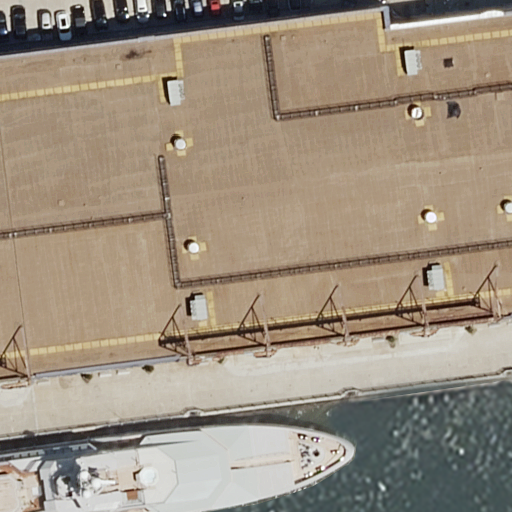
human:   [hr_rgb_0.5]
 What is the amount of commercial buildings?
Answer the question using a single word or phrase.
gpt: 0

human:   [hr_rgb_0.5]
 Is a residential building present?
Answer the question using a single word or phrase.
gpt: yes

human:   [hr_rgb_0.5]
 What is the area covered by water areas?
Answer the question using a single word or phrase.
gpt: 2166m2

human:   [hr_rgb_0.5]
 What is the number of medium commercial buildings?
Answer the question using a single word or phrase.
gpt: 0

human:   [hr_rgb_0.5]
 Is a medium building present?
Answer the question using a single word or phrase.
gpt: no

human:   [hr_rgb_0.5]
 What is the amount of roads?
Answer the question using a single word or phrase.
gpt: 2

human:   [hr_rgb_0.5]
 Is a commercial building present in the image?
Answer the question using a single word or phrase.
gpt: no

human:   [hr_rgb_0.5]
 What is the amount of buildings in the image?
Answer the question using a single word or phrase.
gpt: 1

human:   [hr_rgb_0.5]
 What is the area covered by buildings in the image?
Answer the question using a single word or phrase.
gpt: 6715m2

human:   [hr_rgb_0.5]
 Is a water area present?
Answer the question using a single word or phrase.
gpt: yes

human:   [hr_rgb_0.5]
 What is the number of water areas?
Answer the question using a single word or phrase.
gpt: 1

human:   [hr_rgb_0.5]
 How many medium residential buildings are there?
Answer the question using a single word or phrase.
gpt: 0

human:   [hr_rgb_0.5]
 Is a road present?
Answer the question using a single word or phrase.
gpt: yes

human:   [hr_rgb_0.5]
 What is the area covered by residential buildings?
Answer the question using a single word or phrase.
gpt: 6715m2

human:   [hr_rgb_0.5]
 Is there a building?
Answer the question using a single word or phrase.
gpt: yes

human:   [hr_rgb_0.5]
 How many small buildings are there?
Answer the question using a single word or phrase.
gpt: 0

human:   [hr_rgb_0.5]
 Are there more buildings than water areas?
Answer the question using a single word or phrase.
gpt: no

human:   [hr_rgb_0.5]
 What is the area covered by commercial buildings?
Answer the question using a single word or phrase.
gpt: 0m2

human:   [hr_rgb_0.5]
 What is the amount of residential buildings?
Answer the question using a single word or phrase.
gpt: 1

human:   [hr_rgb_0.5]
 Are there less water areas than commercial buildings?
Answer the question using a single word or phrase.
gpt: no

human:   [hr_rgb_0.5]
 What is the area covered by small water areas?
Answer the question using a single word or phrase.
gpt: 0m2

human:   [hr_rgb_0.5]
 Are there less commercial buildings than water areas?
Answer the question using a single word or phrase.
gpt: yes

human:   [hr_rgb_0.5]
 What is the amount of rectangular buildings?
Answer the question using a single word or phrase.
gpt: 1

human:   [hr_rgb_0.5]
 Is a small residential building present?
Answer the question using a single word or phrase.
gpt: no

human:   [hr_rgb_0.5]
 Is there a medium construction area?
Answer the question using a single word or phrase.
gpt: no

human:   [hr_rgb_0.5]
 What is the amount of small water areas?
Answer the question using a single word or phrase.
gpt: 0

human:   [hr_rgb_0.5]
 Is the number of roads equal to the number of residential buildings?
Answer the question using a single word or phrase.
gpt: no

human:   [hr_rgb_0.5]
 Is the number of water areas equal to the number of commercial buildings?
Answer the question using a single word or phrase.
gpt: no

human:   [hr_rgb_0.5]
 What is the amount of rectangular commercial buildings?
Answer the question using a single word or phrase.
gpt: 0

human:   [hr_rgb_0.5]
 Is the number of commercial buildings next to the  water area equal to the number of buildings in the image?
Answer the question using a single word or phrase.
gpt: no

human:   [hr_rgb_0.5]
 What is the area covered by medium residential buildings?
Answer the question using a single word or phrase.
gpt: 0m2

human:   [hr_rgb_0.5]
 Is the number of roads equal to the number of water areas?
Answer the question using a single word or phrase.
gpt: no

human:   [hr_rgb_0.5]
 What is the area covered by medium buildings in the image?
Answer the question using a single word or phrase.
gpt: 0m2

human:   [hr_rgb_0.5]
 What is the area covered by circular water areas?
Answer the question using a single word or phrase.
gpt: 0m2

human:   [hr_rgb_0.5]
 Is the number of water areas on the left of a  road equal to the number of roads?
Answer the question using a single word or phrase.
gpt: no

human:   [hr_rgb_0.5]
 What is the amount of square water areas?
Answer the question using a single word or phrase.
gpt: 0

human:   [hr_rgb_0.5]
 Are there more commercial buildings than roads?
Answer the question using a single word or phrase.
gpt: no

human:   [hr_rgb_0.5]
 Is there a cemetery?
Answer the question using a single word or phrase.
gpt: no

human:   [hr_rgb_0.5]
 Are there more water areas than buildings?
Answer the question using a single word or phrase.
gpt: no

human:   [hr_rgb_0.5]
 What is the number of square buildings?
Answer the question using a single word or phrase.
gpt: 0

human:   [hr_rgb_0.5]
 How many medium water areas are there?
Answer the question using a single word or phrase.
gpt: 0

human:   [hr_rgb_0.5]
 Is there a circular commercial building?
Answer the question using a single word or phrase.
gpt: no

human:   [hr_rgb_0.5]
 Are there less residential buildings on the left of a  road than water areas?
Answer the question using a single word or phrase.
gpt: no

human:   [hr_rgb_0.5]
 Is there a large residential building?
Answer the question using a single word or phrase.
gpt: yes

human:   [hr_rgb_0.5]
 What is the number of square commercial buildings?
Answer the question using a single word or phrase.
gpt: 0

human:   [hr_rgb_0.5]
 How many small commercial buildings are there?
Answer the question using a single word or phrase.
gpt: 0

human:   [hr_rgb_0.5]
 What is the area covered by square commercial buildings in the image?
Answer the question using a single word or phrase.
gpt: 0m2

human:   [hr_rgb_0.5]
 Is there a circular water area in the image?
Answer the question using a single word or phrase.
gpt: no

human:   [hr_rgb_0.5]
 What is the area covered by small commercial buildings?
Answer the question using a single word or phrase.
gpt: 0m2

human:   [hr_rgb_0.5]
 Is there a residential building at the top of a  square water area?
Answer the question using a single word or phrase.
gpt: no

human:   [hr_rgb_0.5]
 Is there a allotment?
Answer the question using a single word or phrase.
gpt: no

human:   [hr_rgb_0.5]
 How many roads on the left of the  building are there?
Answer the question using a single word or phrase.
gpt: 0

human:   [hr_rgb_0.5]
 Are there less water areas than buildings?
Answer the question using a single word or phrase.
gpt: no

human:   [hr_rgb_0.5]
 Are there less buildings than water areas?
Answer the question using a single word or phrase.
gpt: no

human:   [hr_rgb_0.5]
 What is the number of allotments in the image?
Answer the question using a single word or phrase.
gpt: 0

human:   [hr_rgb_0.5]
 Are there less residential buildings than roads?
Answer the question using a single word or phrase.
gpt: yes

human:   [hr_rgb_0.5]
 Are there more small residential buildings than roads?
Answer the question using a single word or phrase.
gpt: no

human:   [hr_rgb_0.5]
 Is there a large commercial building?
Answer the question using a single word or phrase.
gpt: no

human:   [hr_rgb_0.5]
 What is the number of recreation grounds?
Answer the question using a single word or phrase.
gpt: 0

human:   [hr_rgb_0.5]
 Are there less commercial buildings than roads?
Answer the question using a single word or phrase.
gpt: yes

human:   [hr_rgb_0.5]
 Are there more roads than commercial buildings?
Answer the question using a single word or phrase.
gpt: yes

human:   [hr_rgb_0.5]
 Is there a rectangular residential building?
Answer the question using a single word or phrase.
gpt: yes

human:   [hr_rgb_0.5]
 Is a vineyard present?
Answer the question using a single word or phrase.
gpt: no

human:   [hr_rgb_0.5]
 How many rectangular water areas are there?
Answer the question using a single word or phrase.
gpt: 1